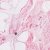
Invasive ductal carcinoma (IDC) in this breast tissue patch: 0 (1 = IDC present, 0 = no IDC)